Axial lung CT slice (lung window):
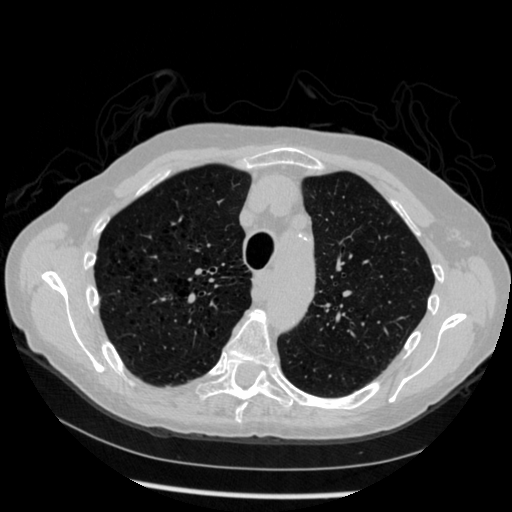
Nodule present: no